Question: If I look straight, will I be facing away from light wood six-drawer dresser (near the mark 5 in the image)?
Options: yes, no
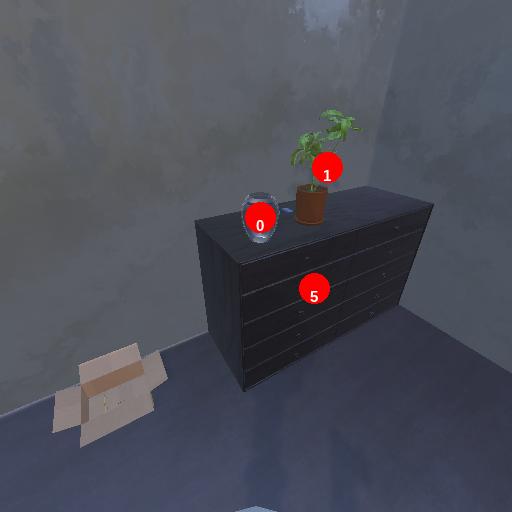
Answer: yes